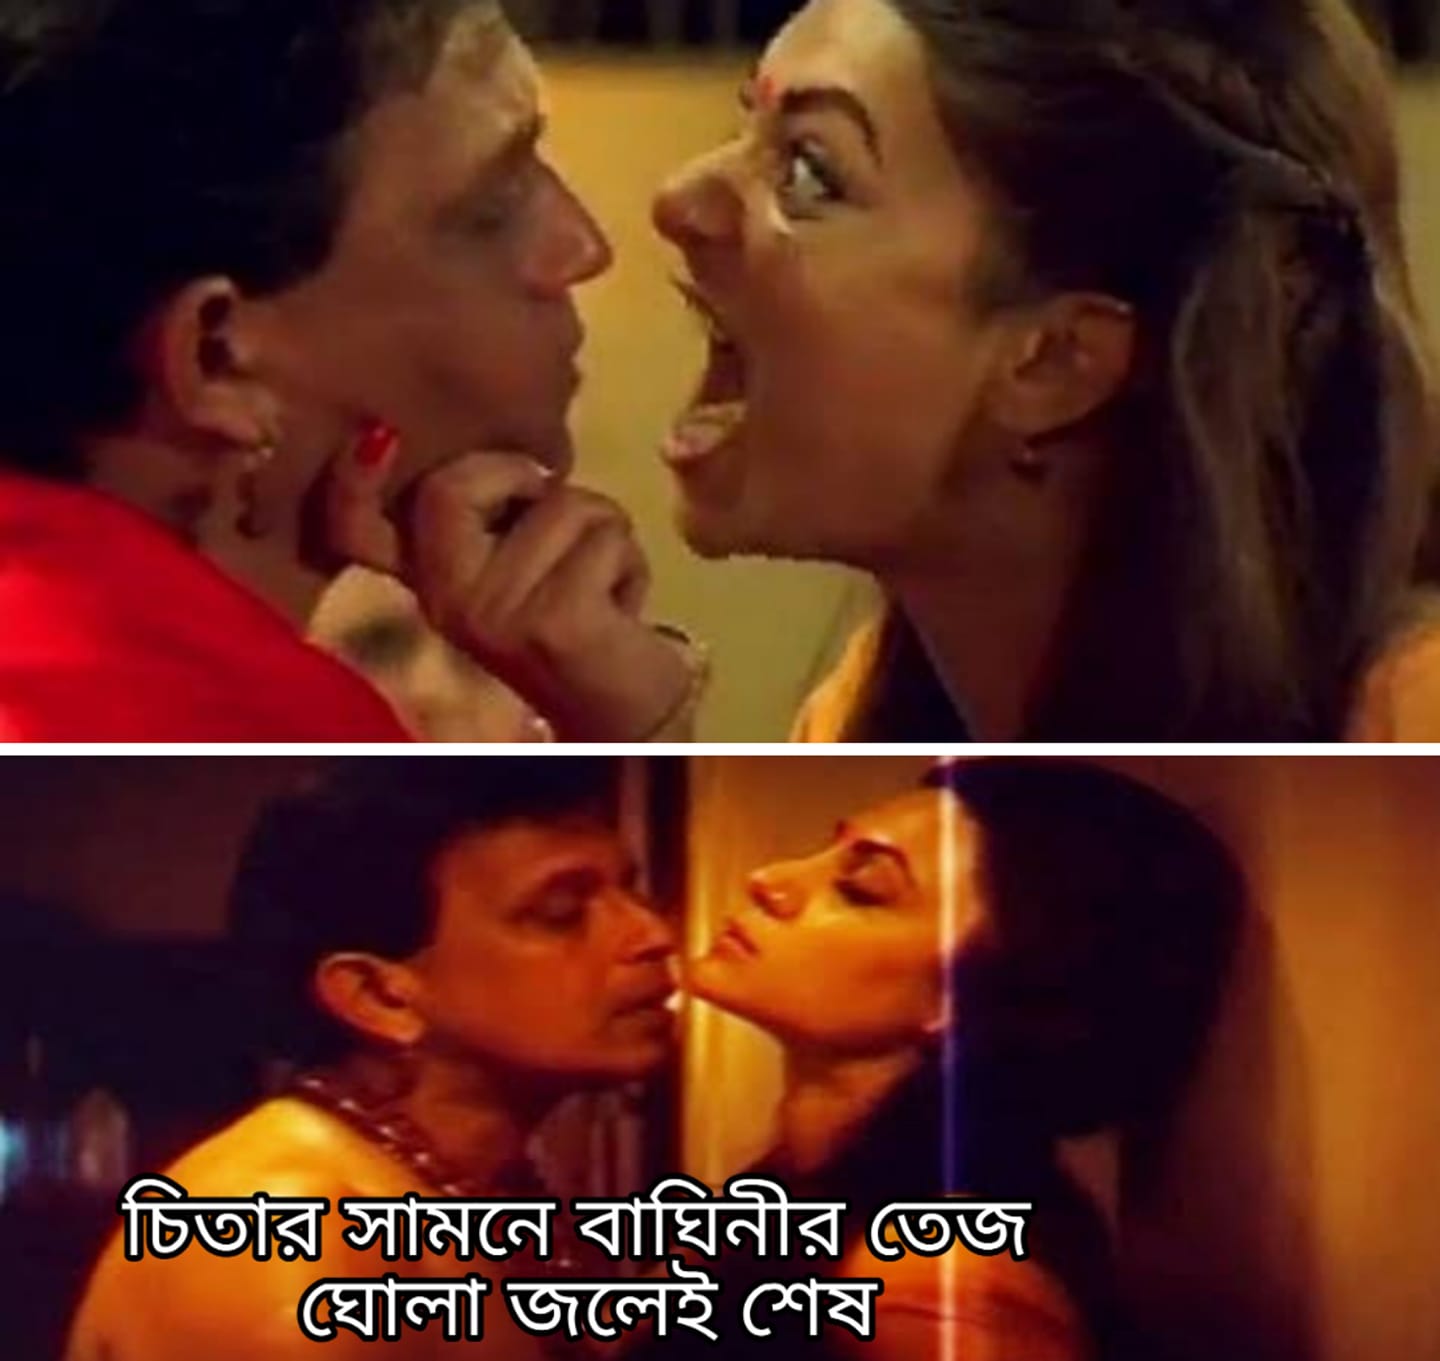
Caption: চিতার সামনে বাঘিনীর তেজ ঘোলা জলেই শেষ
Label: hate